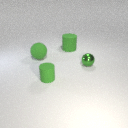
small green metal sphere in front of large green rubber cylinder